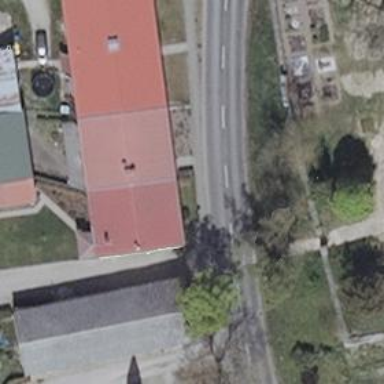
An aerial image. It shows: Secondary road with asphalt surface.